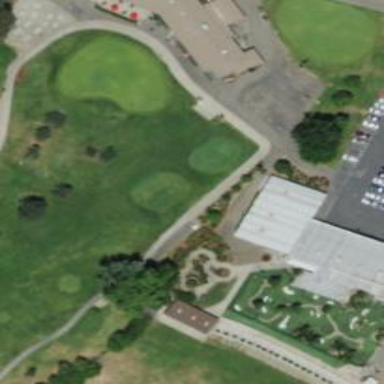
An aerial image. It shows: Golf tee.